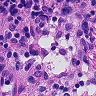
Metastatic tissue present: no